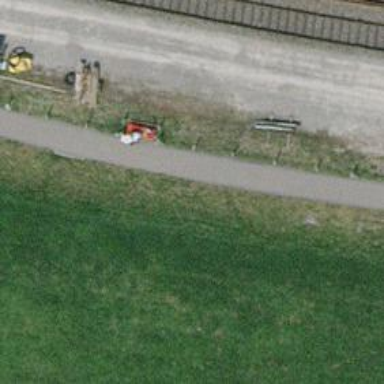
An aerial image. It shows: Red bench.